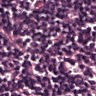
Metastatic tissue present: no